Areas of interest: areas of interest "Cultural Palace"
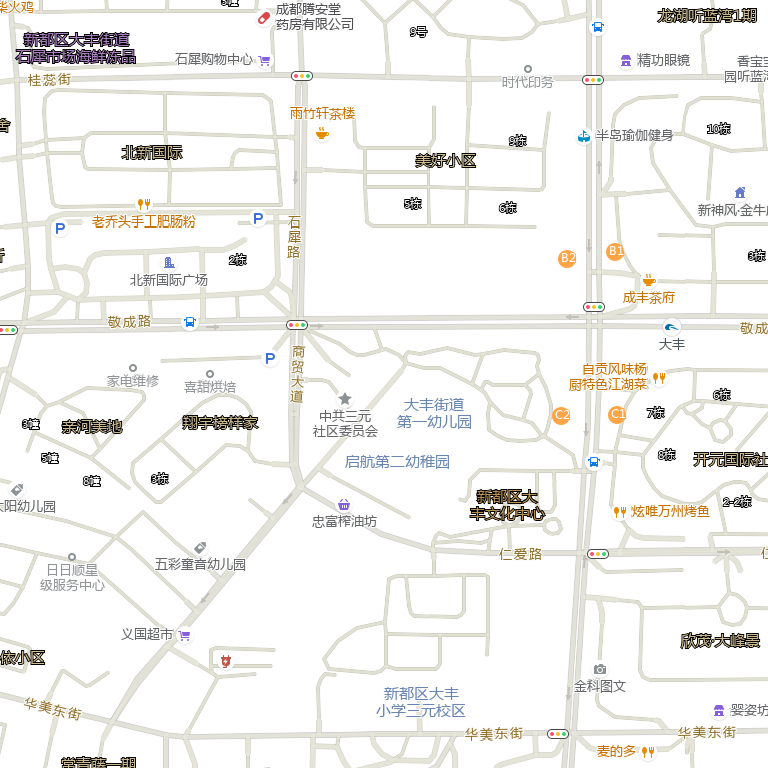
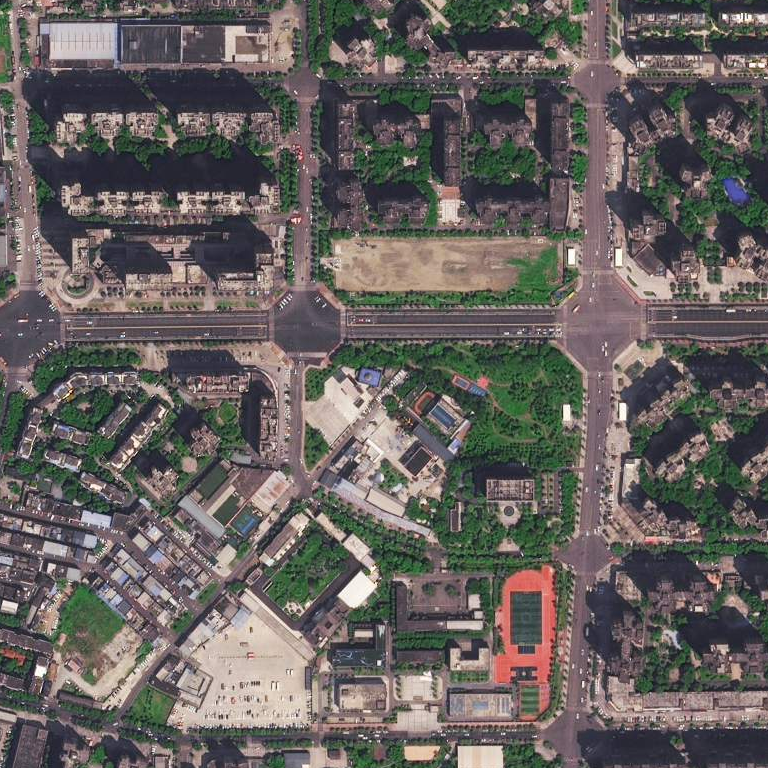